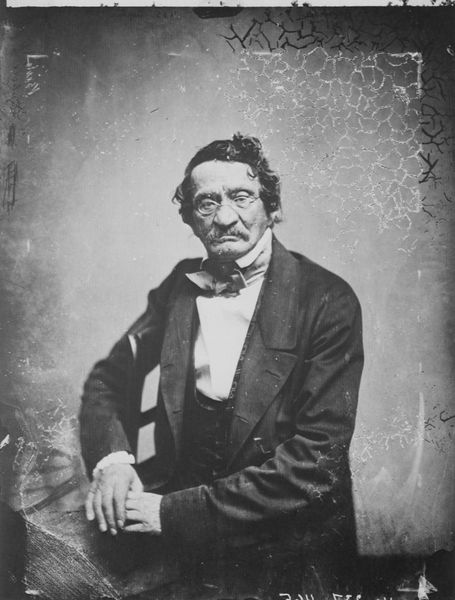
Titel: Moritz Gottlieb Saphir (1795-1858)
Künstler: Gaspard-Félix Tournachon
Schlagwörter: mann, schatten, weiß, frisur, glas, grau, haar, licht, mund, nase, ohr, schwarz, stuhl, blick, schleife, alt, anzug, bart, hemd, schnurrbart, augen, böse, falten, kragen, mensch, herr, hände, porträt, pose, sitzend, kinn, lippen, locken, scheitel, wangen, lehne, alter mann, wild, chair, hands, white, frack, schnäuzer, black, collar, face, hair, nose, old, portrait, schnurbart, seated, sitting, wall, ernst, seitenscheitel, grimmig, mimik, fliege, revers, weste, foto, fotografie, photographie, schwarzweiß, brille, posieren, mürrisch, zwicker, photo, verschränkt, halbportrait, runzeln, portät, sad, man, smoking, miene, dreiteiler, suit, breit, erwachsen, black and white, frame, coat, wrinkles, buttons, glasses, old man, cravat, jacket, tie, kratzer, vest, antique, zerknittert, beschädigt, waistcoat, daguerrotypie, knopflöcher, black hair, staring, aster, shirt, standing, angry, photograph, photography, cracks, ungekämmt, mustache, moustache, missmutig, serious, delacroix, black jacket, kraquelé, schwarzweiuß, 20. jahrhundert, 19th century, breite nase, necktie, large nose, wise, wirre frisur, kartoffelnase, cracked, osad, crackling, crackles, 20 jahrhhundert